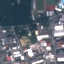
Land use / land cover: Industrial